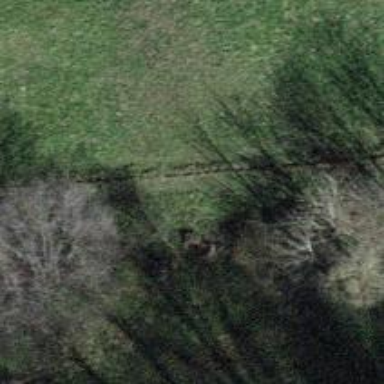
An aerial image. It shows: Ditch in the surroundings.